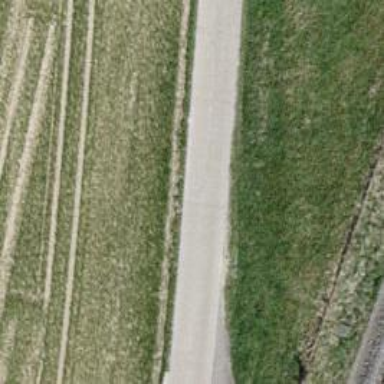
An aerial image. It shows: Unclassified road with asphalt surface.